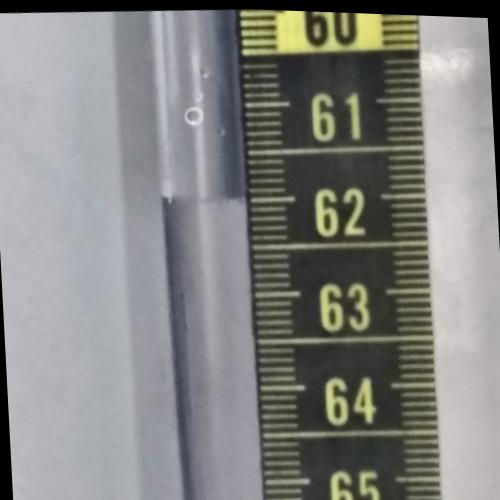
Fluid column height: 62.0 cm